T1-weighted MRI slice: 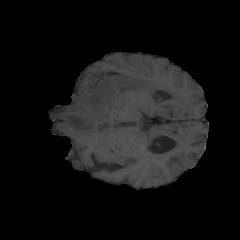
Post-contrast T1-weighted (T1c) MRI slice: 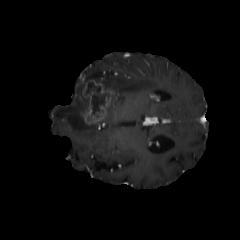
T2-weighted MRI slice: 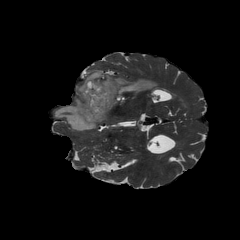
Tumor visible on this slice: yes